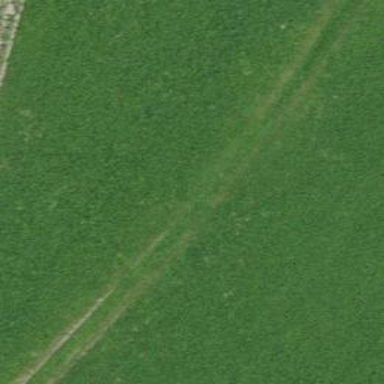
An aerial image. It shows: Track road with grade4 tracktype and very horrible smoothness.